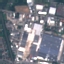
Land use / land cover: Industrial